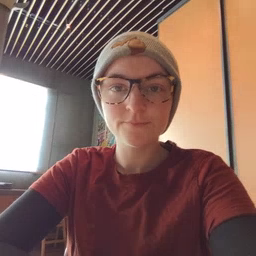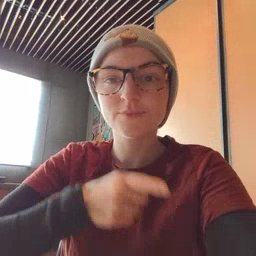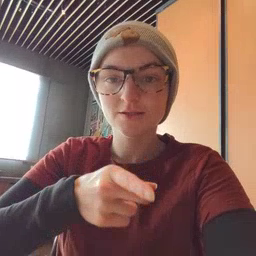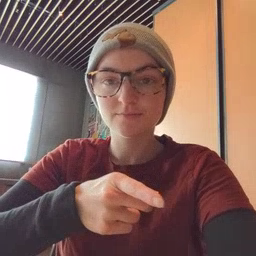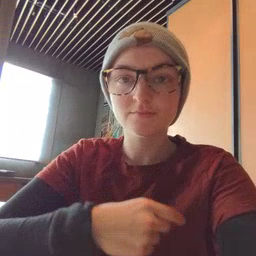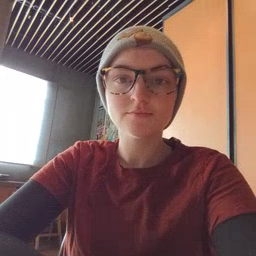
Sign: hesheit